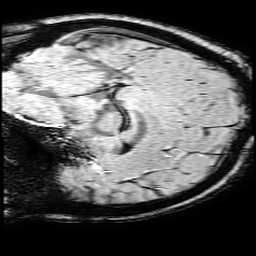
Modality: SWI
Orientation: sagittal
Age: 38
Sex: female
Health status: ill
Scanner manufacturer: philips
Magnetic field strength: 3 T
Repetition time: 0.031 s